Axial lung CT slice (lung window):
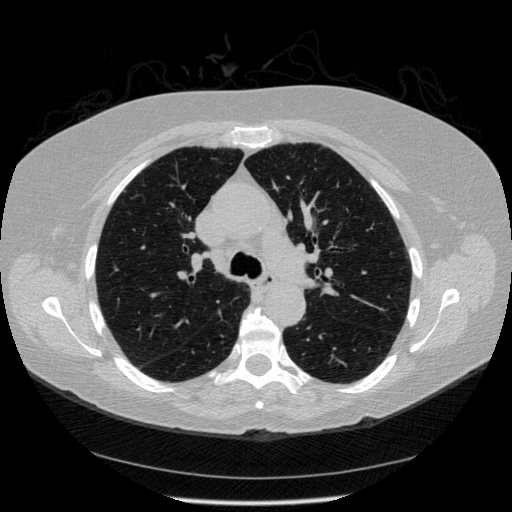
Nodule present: no